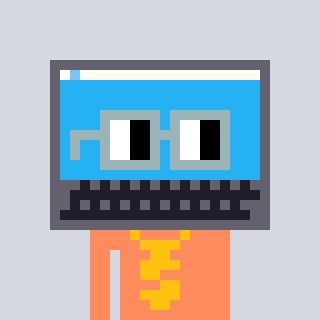
a pixel art character with square dark gray glasses, a laptop-shaped head and a peachy-colored body on a cool background